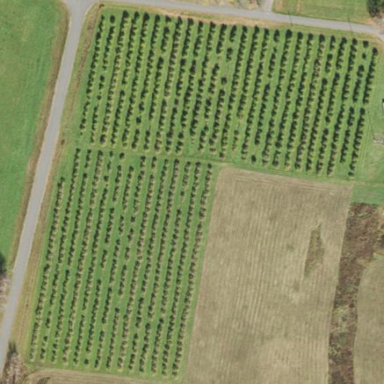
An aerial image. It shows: Orchard.